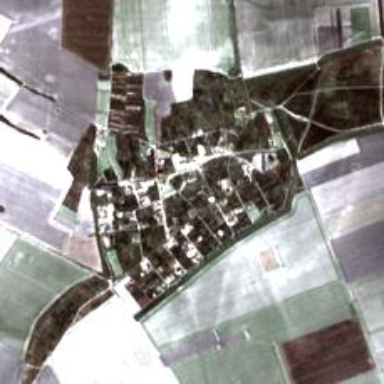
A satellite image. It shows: Village.